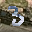
Label: 3